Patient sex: F
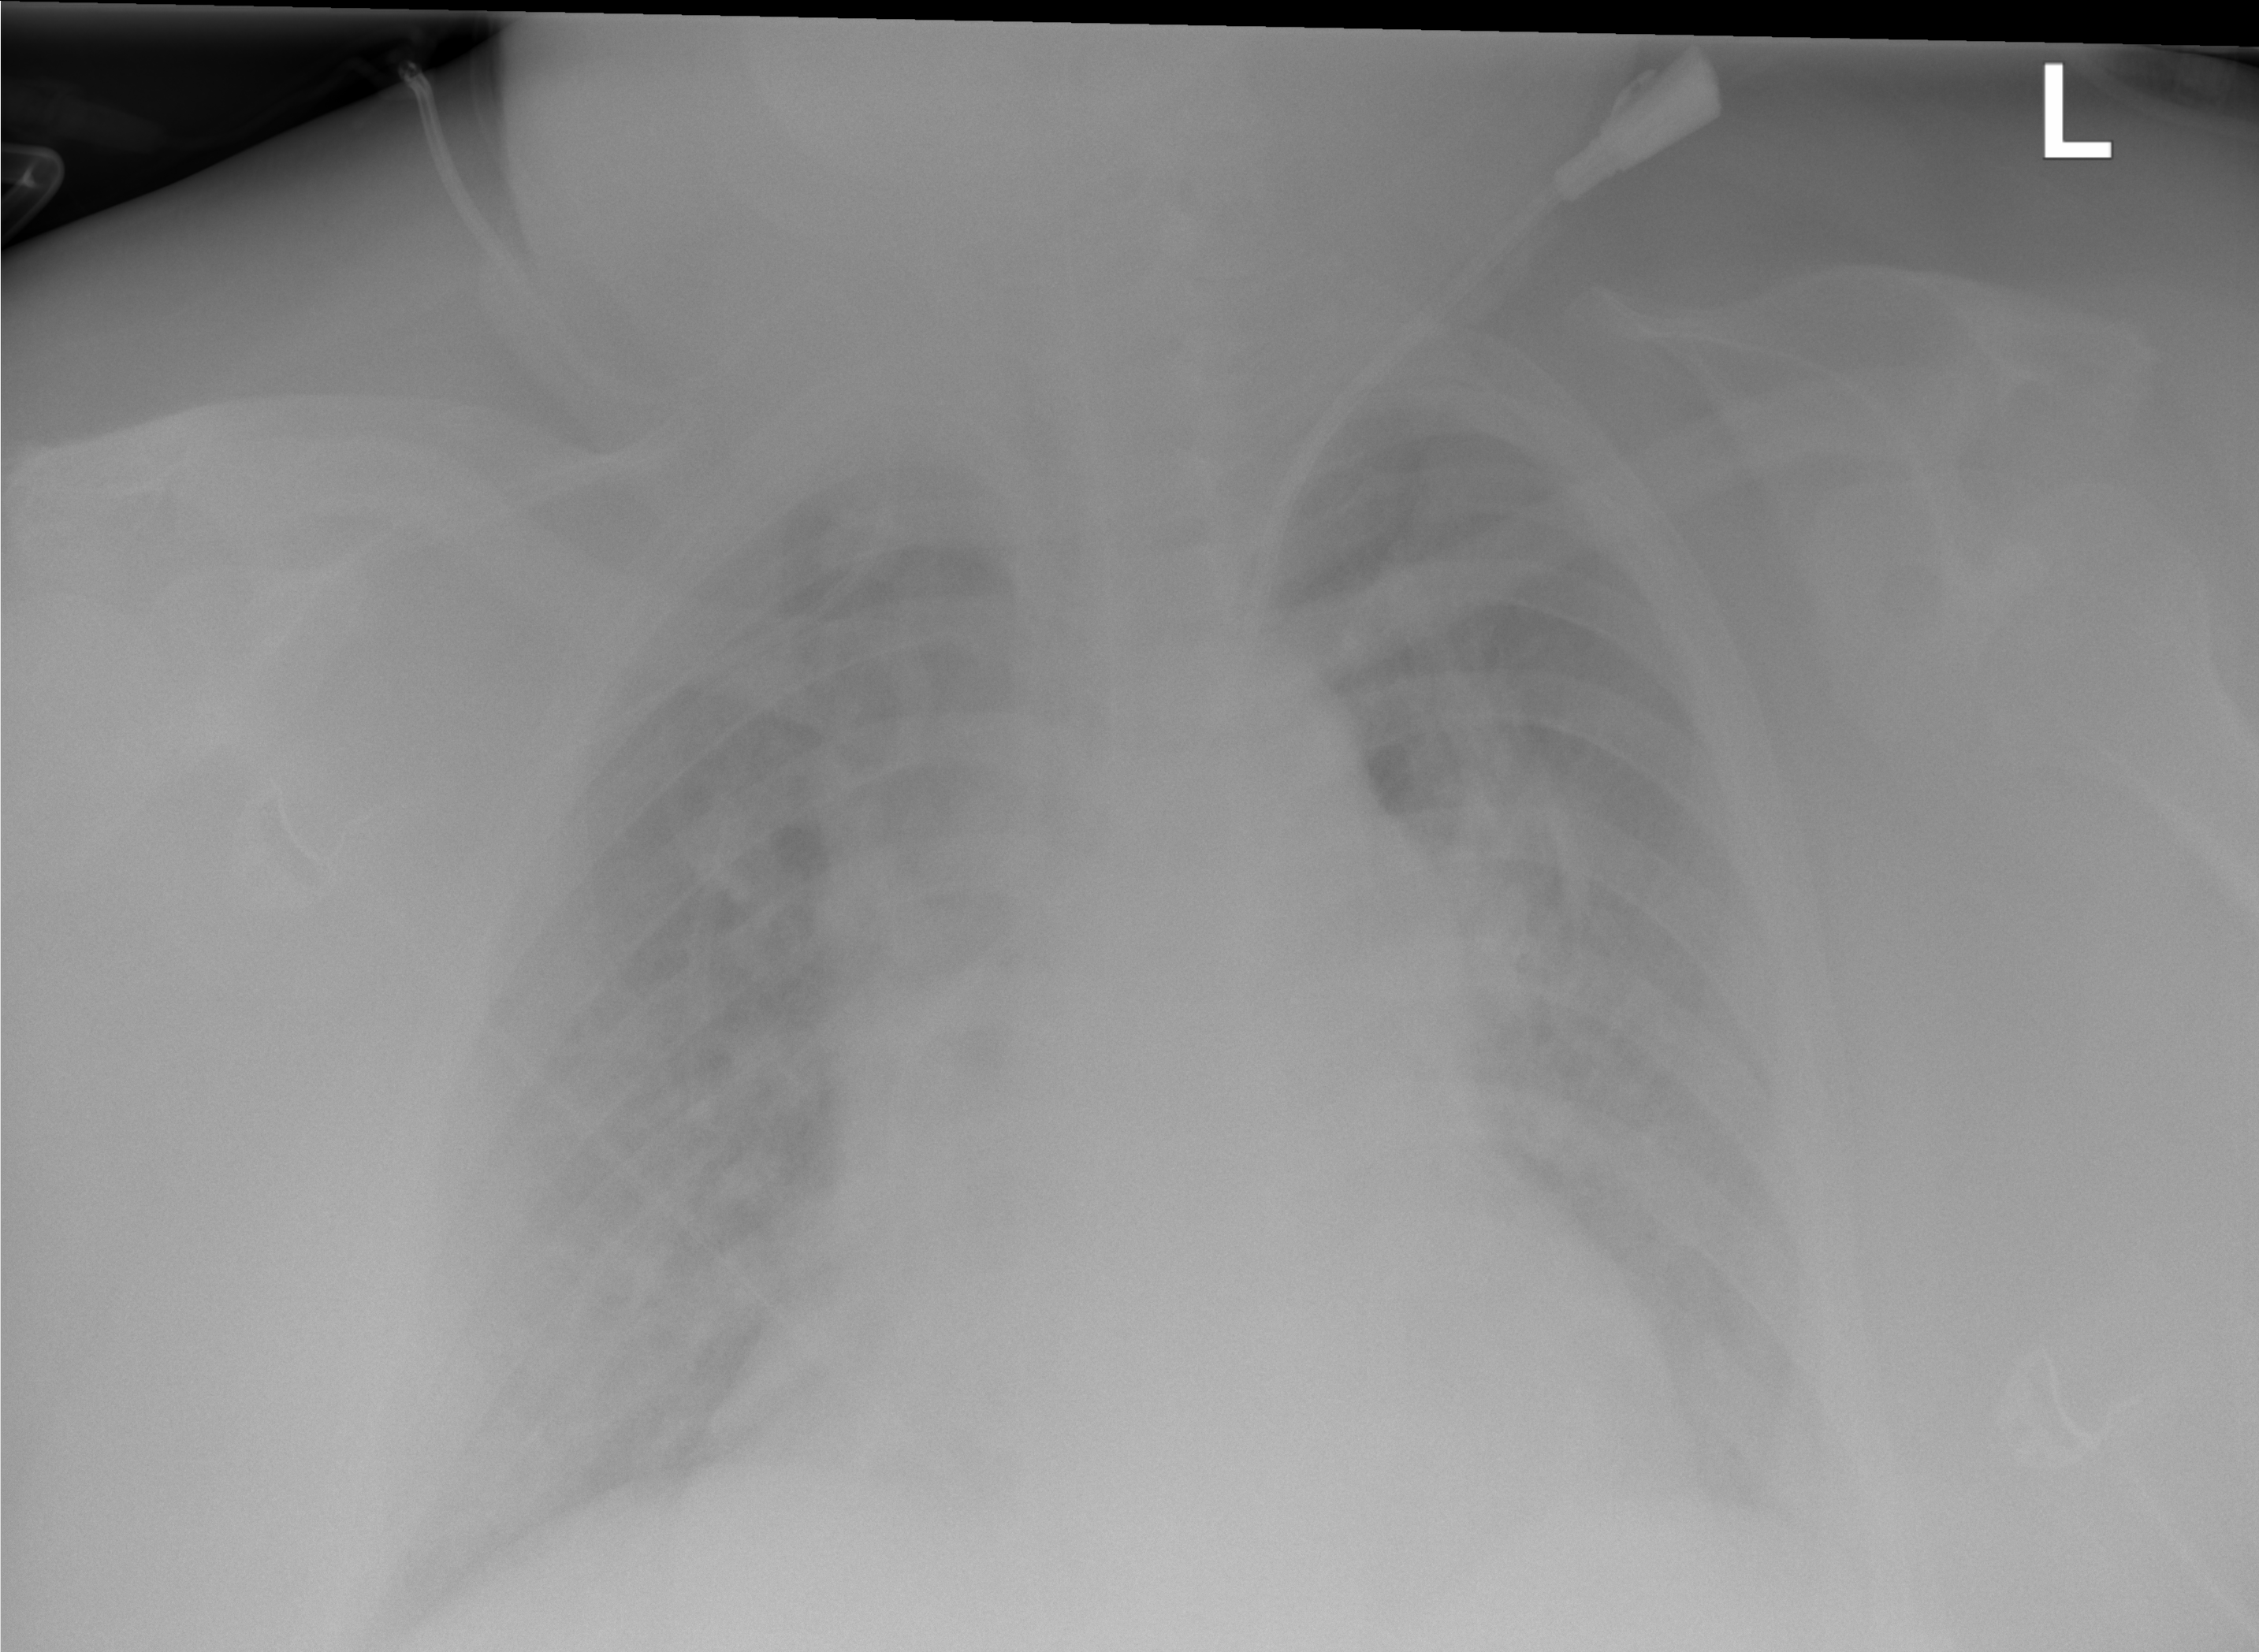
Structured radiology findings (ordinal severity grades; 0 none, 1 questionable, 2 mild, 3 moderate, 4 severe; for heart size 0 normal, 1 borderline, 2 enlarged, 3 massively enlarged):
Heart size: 2
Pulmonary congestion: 2
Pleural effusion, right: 0
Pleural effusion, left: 0
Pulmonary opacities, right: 0
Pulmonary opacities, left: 0
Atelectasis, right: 0
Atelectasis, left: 2